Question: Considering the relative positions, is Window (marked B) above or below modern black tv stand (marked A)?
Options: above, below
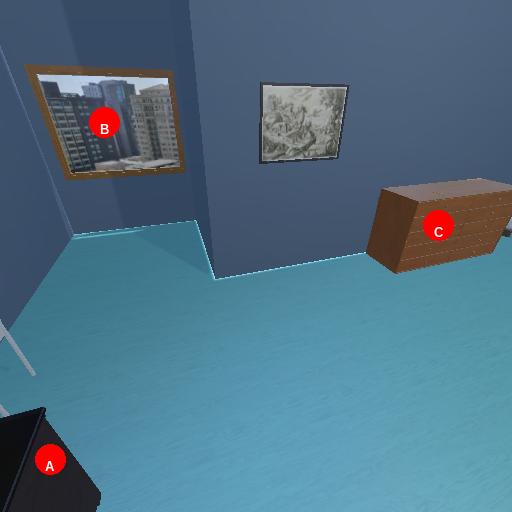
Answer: above